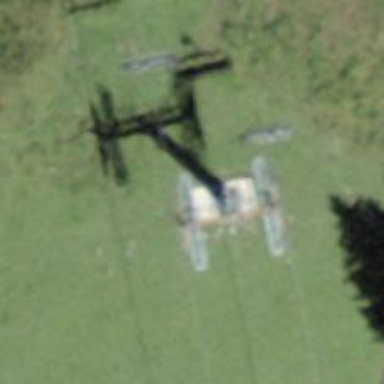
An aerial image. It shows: Pylon for aerialway.